Interaction volume radius: 10 \u00c5
Interaction volume height: 30 \u00c5
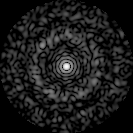
Disorder parameter: 0.8494